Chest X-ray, PA view. Patient: 43 years old, sex M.
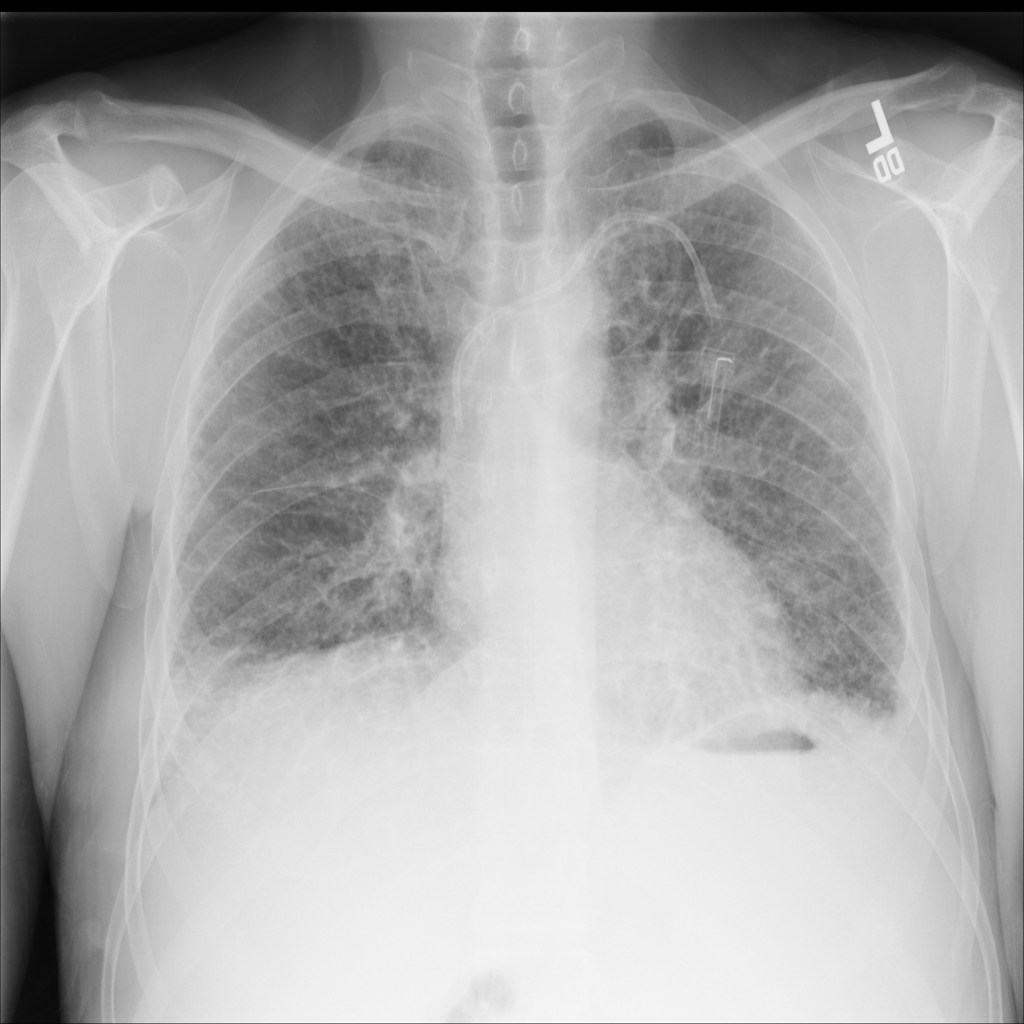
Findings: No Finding